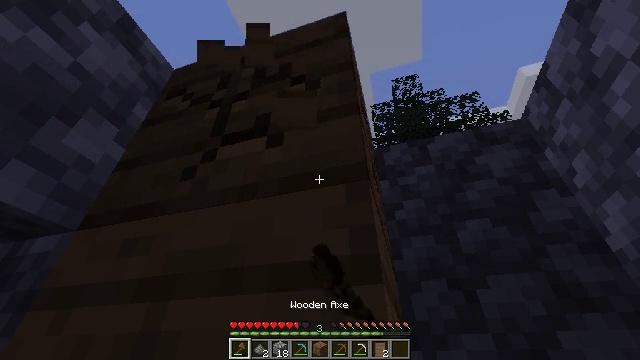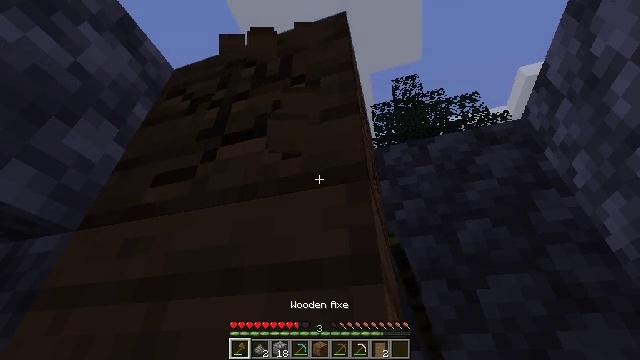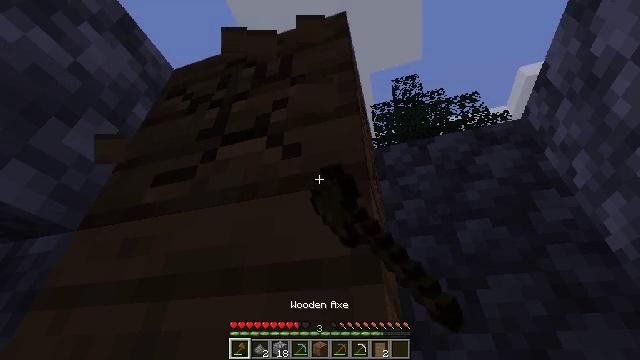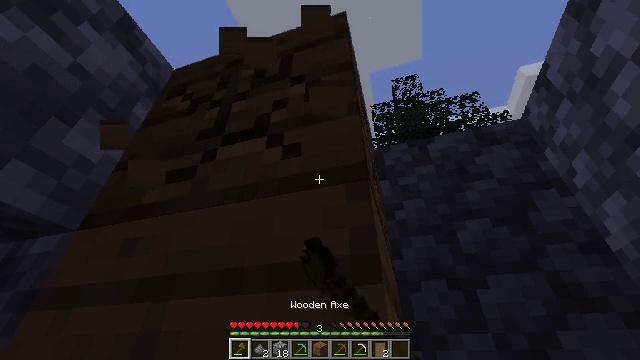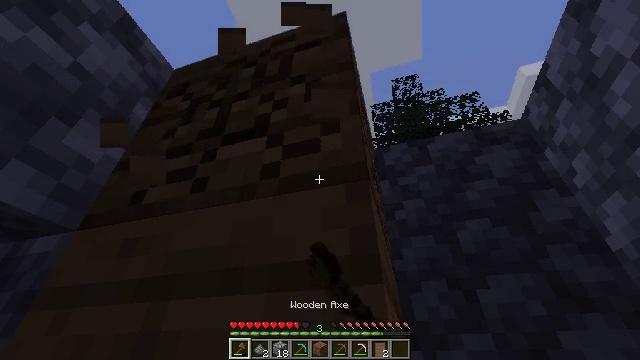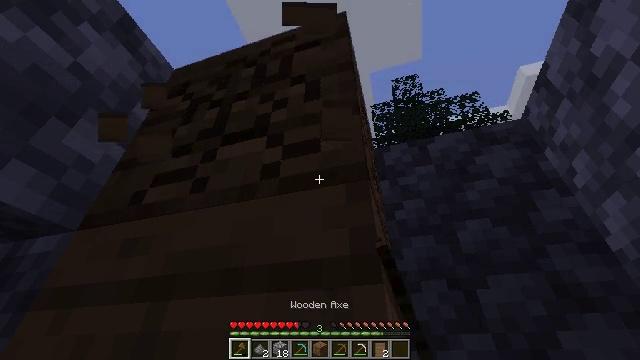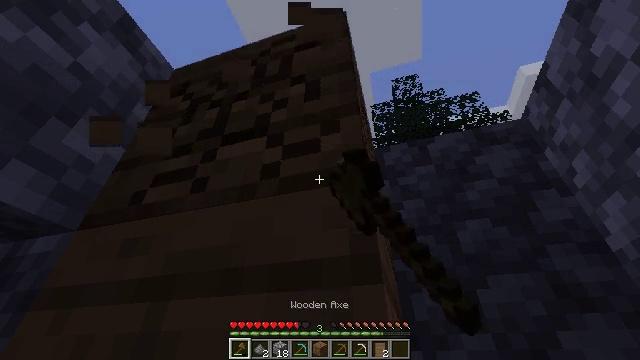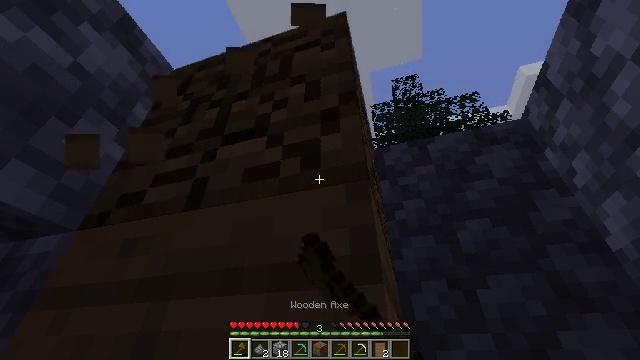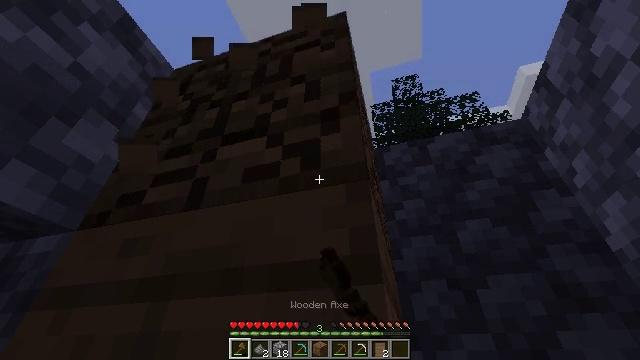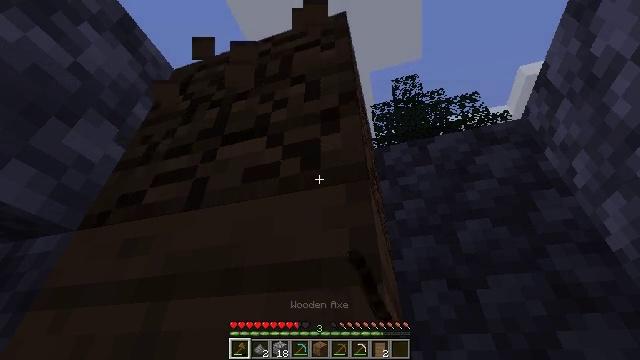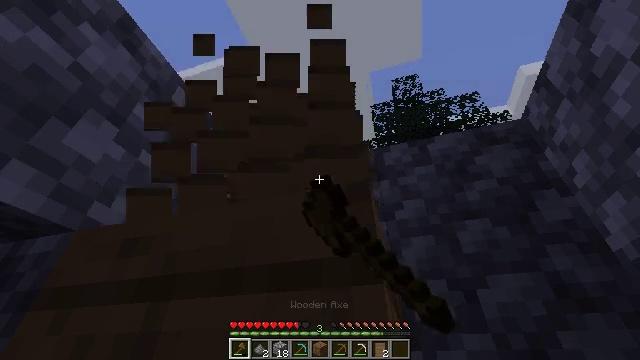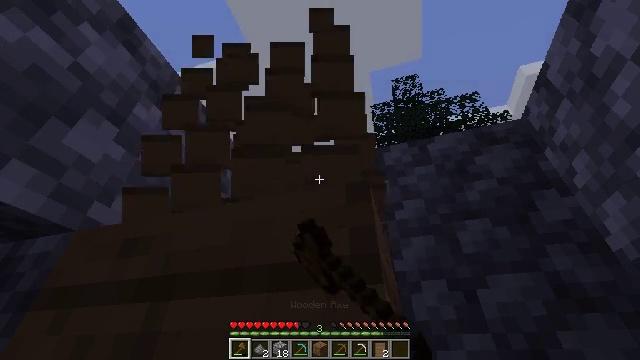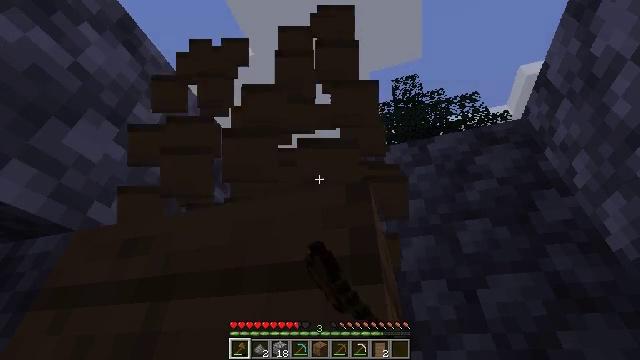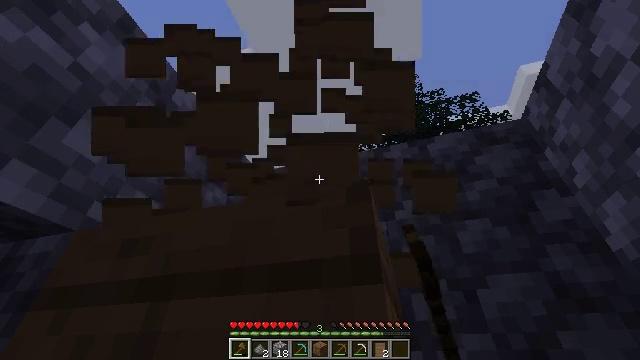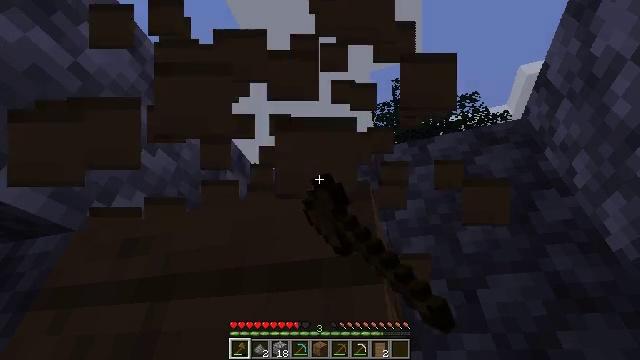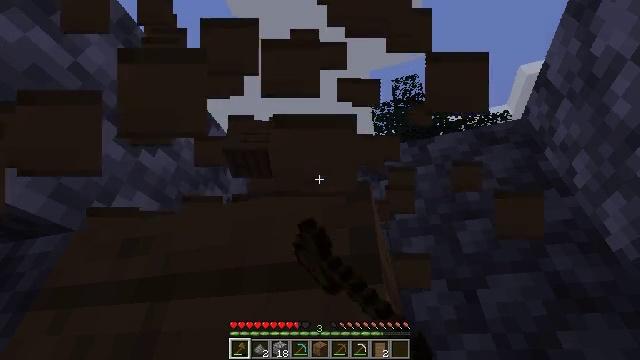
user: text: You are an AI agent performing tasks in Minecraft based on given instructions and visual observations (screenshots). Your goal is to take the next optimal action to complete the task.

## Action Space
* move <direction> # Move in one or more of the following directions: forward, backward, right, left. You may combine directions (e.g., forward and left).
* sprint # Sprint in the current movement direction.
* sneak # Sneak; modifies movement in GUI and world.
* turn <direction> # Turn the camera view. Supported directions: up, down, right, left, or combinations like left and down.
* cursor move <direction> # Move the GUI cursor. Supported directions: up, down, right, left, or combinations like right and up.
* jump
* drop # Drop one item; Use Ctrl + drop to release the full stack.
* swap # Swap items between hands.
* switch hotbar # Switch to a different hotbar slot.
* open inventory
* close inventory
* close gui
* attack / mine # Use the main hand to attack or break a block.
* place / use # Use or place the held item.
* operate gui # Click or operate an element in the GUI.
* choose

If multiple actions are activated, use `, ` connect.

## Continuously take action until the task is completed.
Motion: motion action
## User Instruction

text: Get spruce planks back into your inventory.
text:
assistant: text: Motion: attack / mine
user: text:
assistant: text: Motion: attack / mine
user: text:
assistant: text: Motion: attack / mine
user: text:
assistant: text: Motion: attack / mine
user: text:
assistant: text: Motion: attack / mine
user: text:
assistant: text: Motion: attack / mine
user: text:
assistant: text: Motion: attack / mine
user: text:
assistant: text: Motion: attack / mine
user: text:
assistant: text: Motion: attack / mine
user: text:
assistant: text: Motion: attack / mine
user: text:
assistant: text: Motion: attack / mine
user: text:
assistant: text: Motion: attack / mine
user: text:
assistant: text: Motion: attack / mine
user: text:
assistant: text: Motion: attack / mine
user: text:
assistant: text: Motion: attack / mine
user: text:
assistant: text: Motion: attack / mine
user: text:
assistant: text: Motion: attack / mine
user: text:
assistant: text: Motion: turn down, attack / mine
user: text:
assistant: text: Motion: turn down, attack / mine
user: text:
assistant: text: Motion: turn down, attack / mine
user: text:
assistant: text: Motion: attack / mine
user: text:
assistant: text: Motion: attack / mine
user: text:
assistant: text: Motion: attack / mine
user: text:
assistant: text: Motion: attack / mine
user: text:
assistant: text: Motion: attack / mine
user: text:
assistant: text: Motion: attack / mine
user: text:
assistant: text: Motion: attack / mine
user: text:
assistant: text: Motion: attack / mine
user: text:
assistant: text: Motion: attack / mine
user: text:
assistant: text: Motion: attack / mine